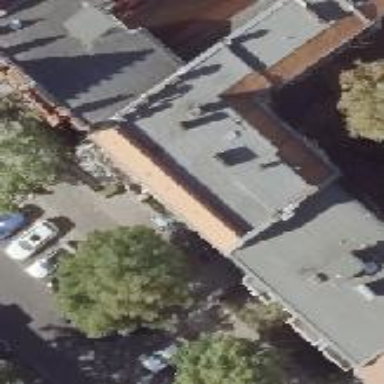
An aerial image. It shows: Building with flat roof made of tar paper. The building is maroon in color.